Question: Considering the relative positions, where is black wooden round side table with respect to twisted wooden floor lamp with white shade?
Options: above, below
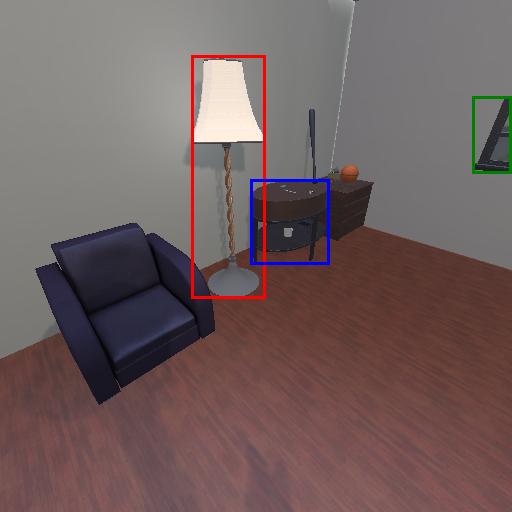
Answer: above